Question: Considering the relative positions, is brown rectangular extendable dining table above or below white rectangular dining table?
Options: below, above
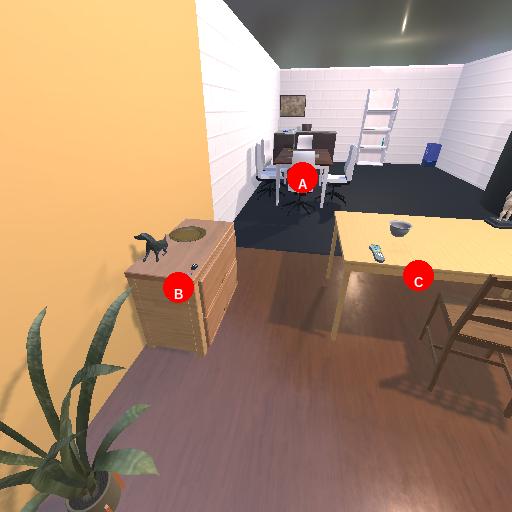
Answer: below